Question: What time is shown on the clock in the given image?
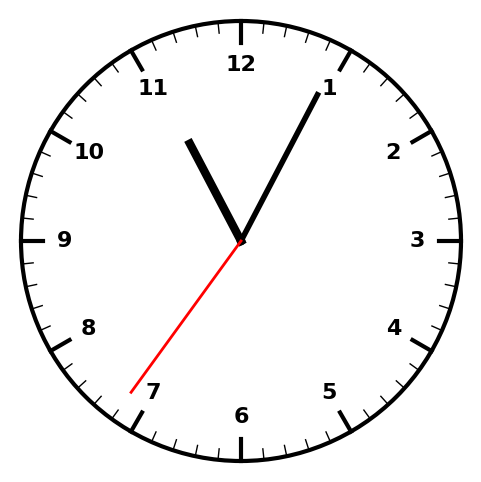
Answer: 11:04:36